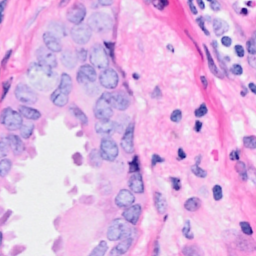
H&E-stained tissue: Breast